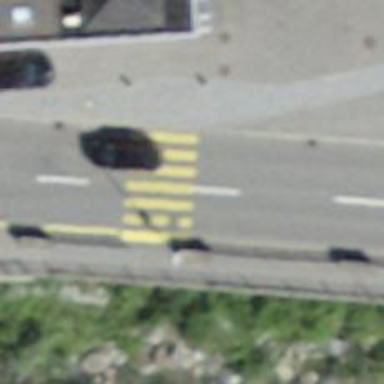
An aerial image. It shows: Uncontrolled zebra crossing on the road.